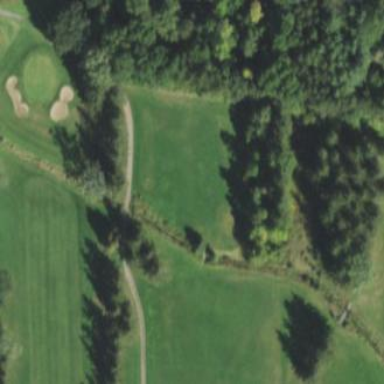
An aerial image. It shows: Grassy area designated for driving range golf.